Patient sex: F
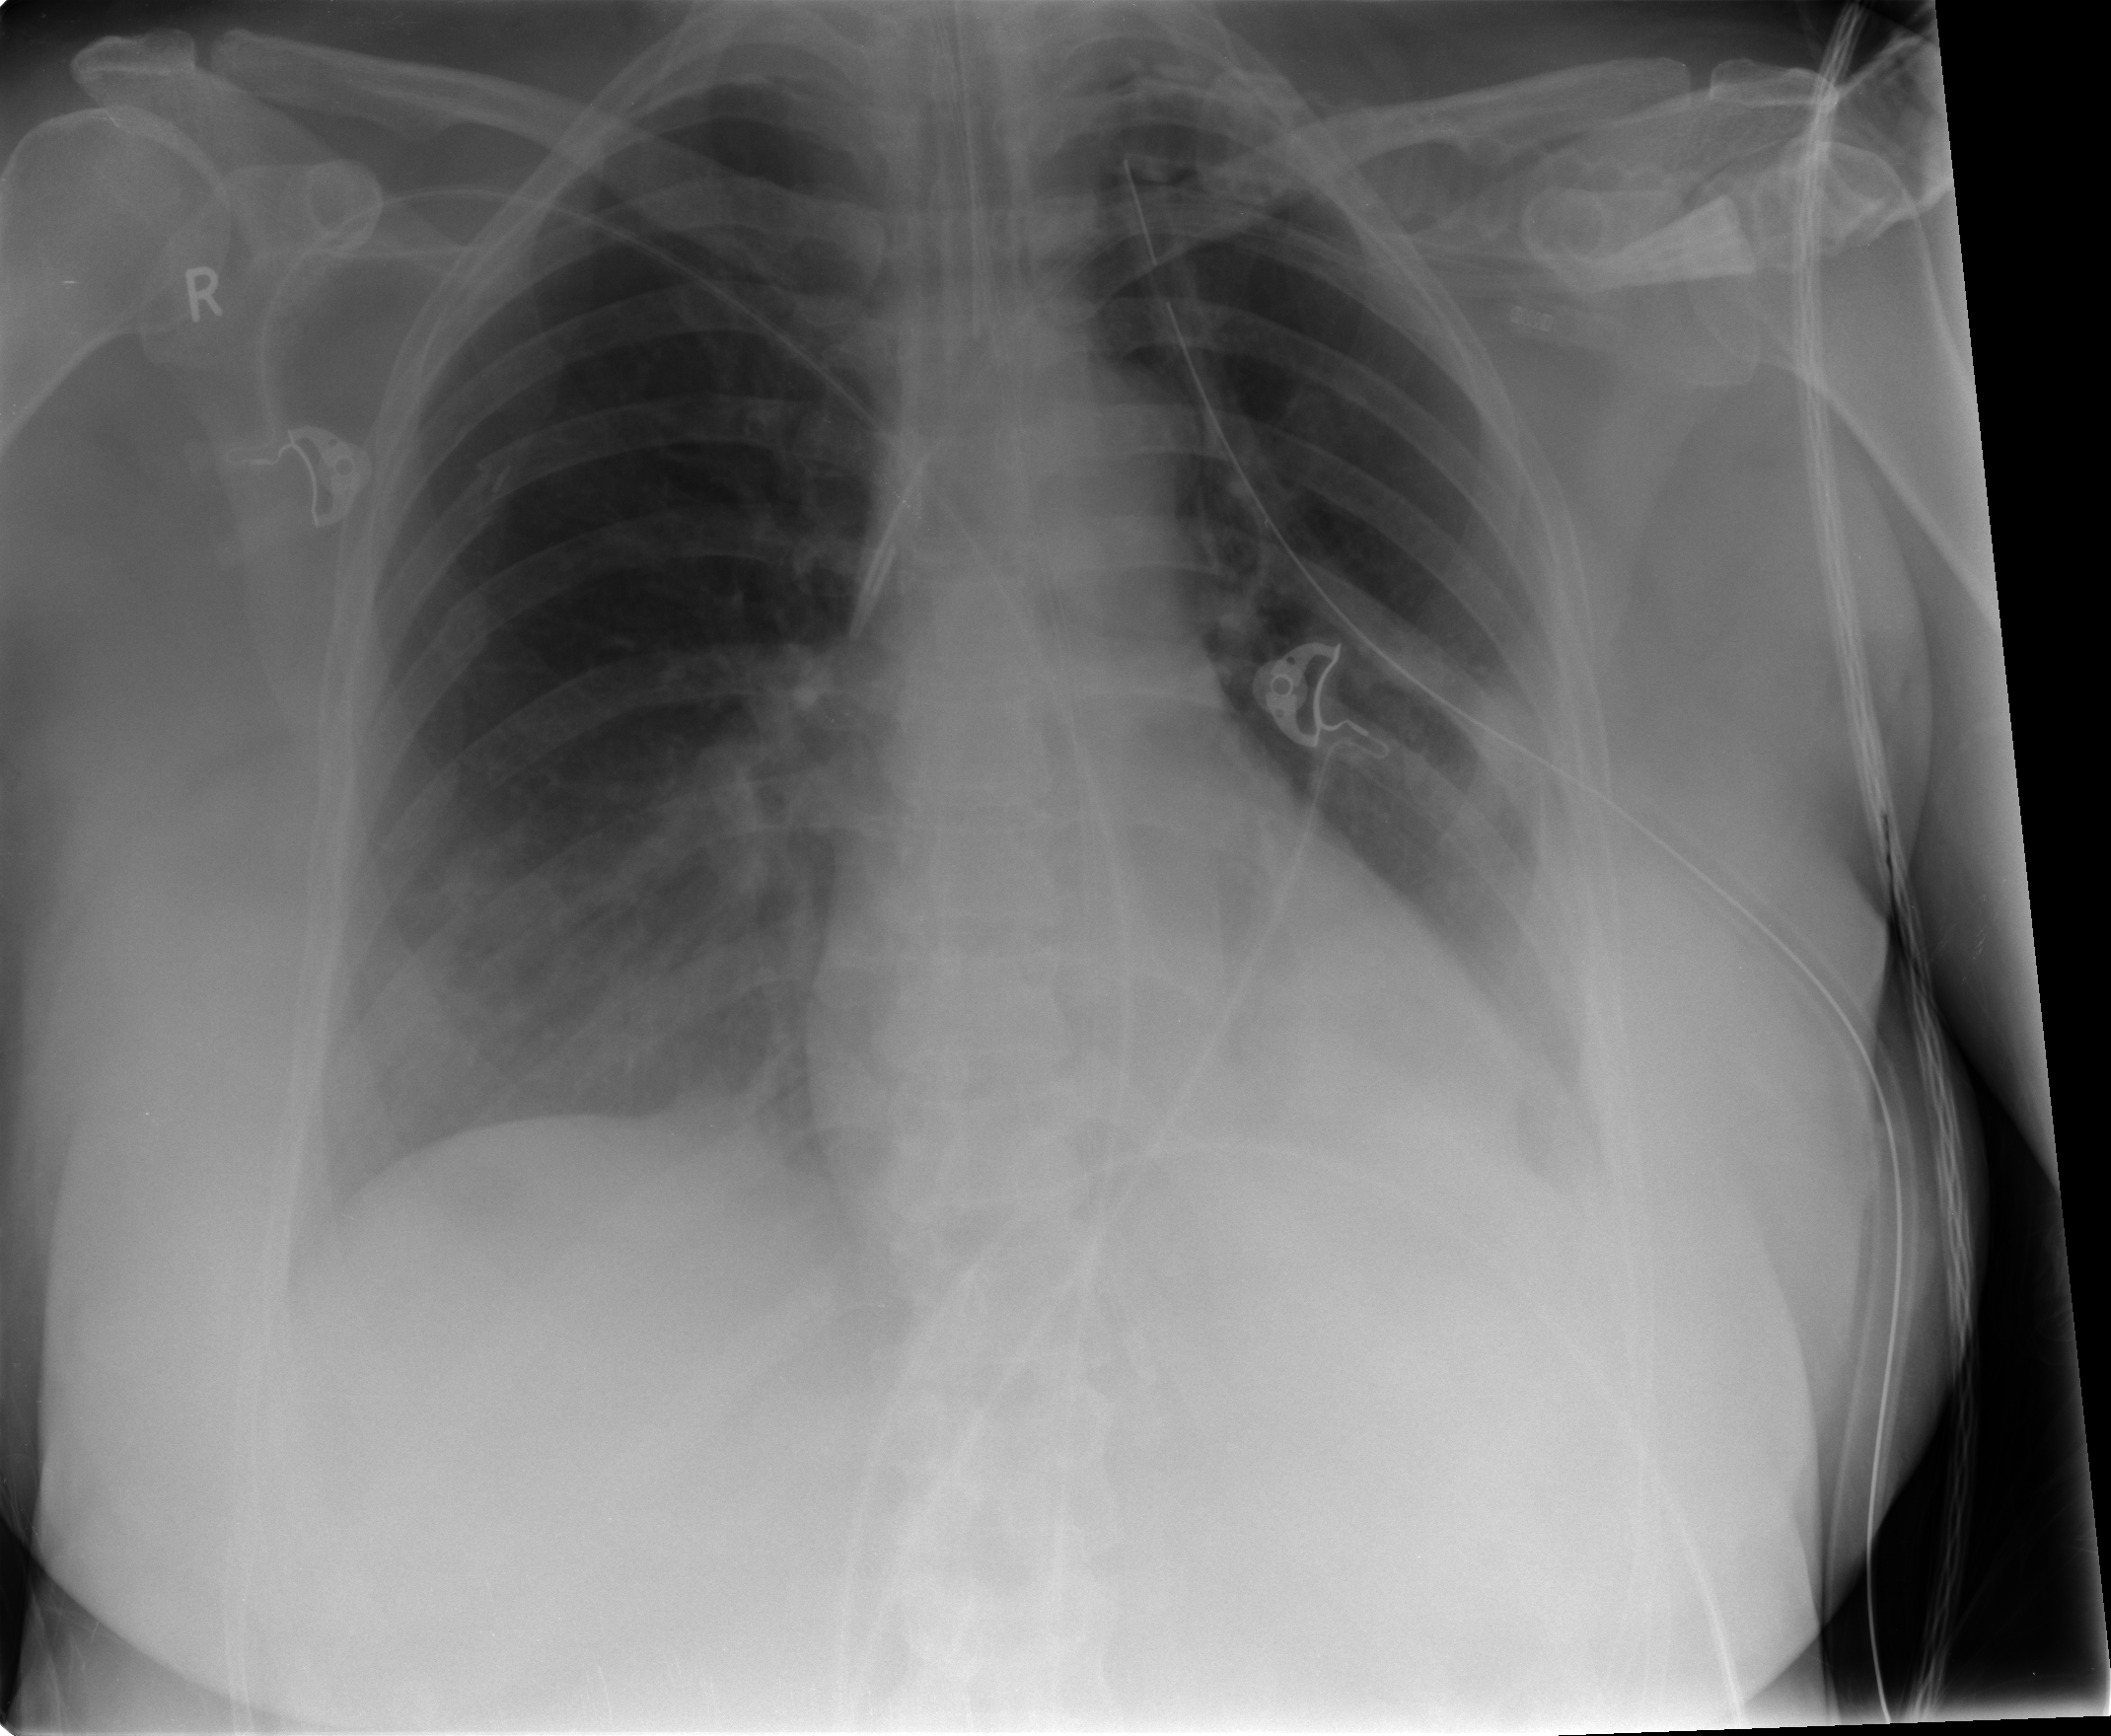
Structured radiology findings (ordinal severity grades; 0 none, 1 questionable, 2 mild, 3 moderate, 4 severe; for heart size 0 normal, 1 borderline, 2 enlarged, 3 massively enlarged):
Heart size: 0
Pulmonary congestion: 0
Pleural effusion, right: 0
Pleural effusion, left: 2
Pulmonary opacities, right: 0
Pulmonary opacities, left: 0
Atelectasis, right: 2
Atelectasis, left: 2